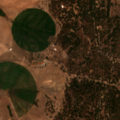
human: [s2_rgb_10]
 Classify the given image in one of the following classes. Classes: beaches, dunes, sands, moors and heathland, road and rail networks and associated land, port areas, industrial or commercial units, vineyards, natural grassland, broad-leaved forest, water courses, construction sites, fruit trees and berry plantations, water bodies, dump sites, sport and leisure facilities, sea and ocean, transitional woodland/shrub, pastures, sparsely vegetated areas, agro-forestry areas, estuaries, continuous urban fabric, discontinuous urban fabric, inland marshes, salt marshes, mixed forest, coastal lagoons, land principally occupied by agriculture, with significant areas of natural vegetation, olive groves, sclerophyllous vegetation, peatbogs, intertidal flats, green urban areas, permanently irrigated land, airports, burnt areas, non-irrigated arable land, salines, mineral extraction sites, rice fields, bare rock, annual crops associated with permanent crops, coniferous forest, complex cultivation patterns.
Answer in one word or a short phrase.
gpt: non-irrigated arable land, permanently irrigated land, olive groves, agro-forestry areas, broad-leaved forest